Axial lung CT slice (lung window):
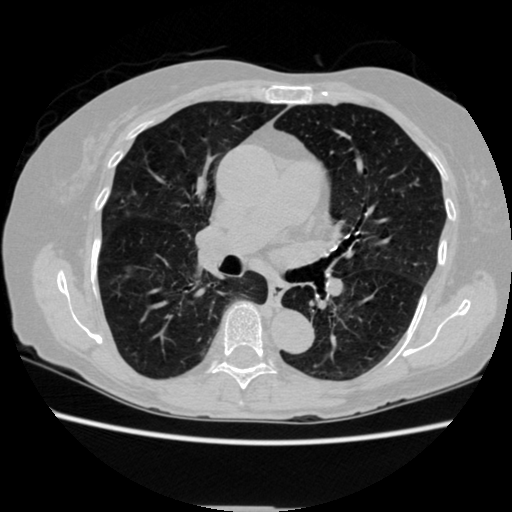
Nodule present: no